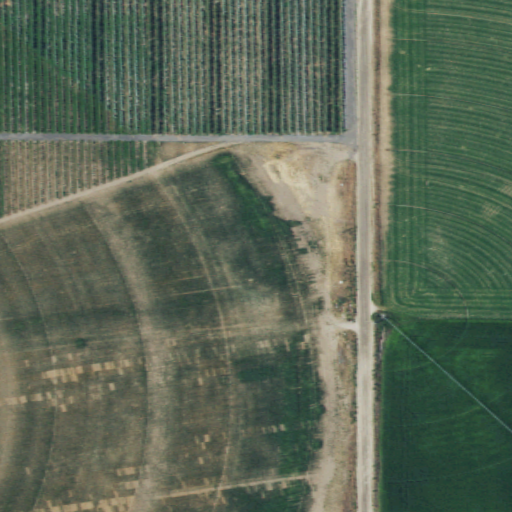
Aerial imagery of plain(s) in Washington named Snider Flat containing cultivated crops, pasture, open development, medium intensity development, and low intensity development